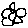
Label: flower